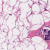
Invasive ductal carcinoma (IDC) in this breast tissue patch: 0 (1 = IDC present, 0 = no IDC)